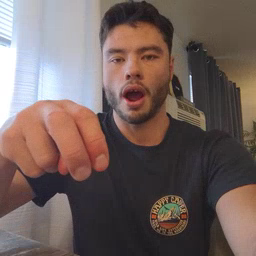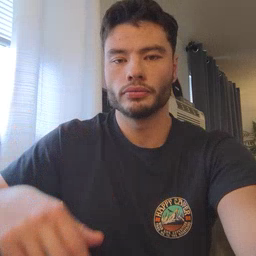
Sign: ride